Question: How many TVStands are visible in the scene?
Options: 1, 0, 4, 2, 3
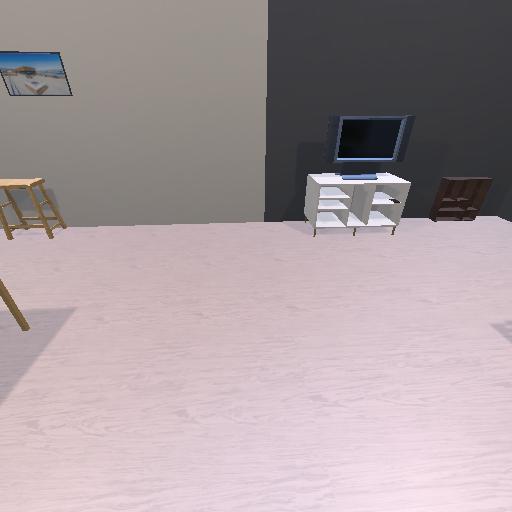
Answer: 1